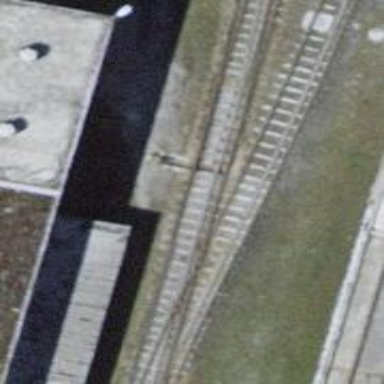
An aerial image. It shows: Rail spur service.